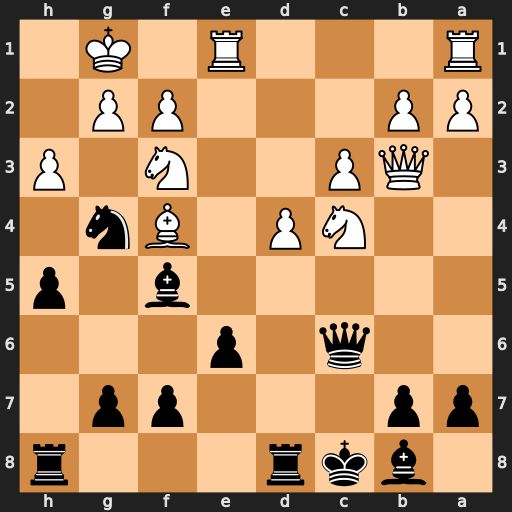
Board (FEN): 1bkr3r/pp3pp1/2q1p3/5b1p/2NP1Bn1/1QP2N1P/PP3PP1/R3R1K1
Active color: b
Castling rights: -
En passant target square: -
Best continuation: Bxf4 hxg4 hxg4